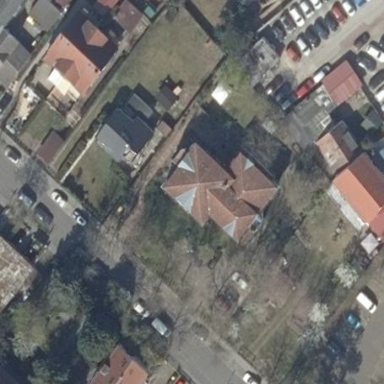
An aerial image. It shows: Apartment building with quadruple saltbox roof shape.